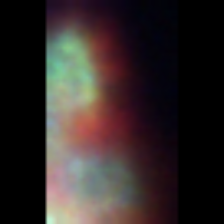
Taxon: Diatom_aggregate
Group: Diatoms